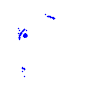
Particle: kaon